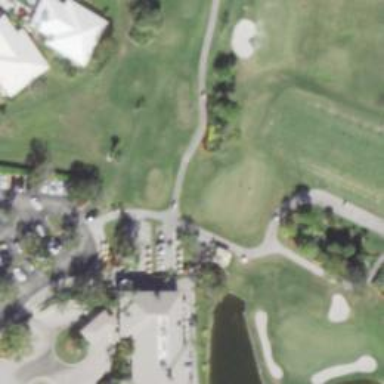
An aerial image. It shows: Service road used as golf cart path.